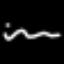
Label: squiggle